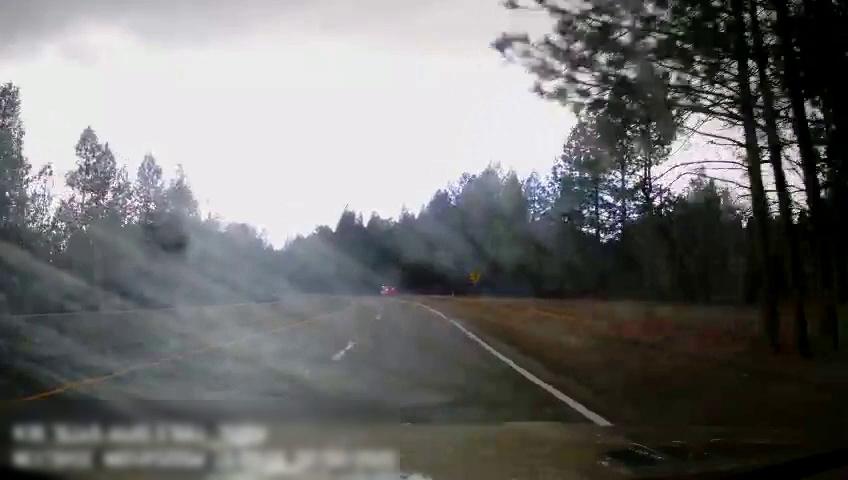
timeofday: Day
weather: Cloudy
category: Drivable Space
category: Drivable Space
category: Vehicles | Van
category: Lanes | Current Lane
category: Lanes | Current Lane
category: Lanes | Alternate Lane
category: Traffic | Signs